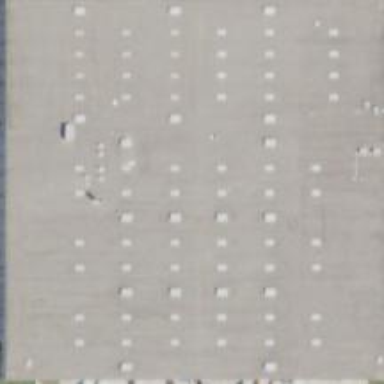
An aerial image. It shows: Warehouse.